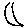
Label: moon